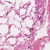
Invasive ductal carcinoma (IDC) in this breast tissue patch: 0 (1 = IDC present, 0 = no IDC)